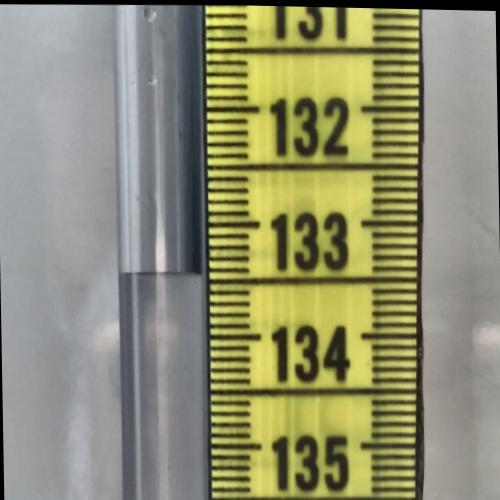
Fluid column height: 133.4 cm